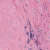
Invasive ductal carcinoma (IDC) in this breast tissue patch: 1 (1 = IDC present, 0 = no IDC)